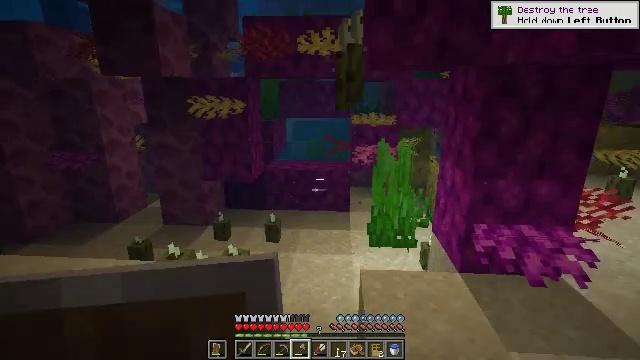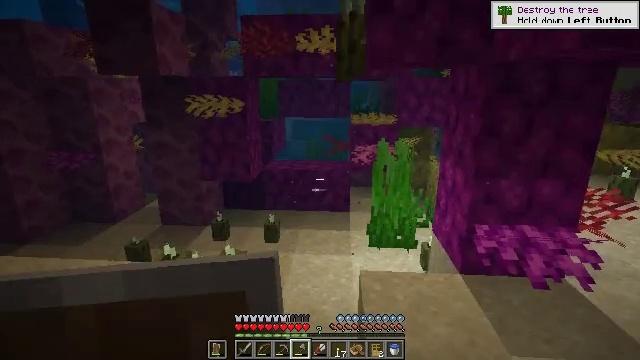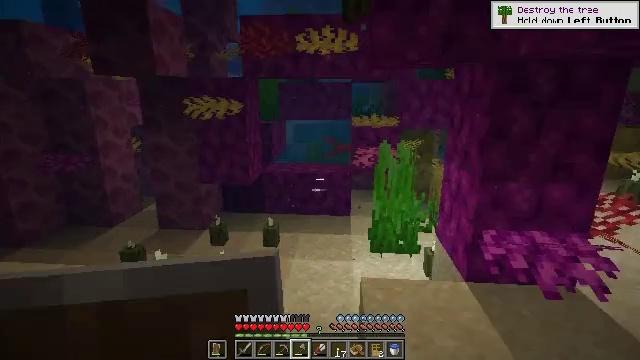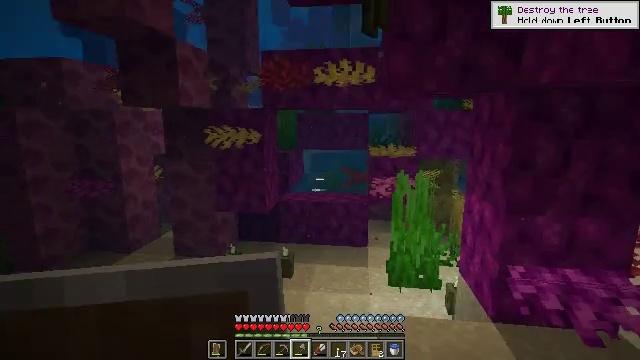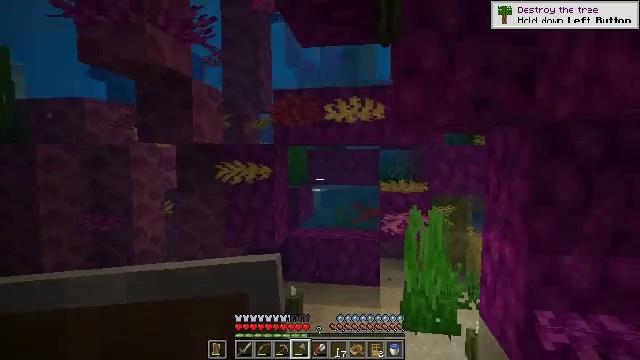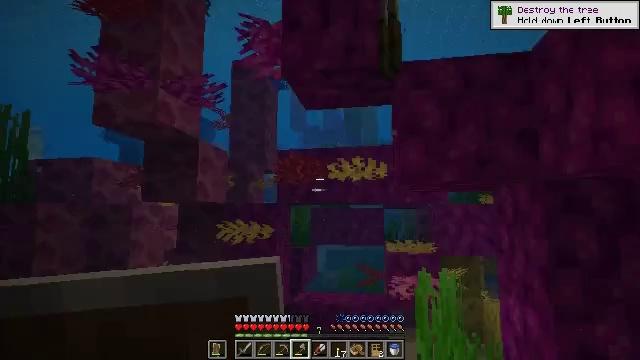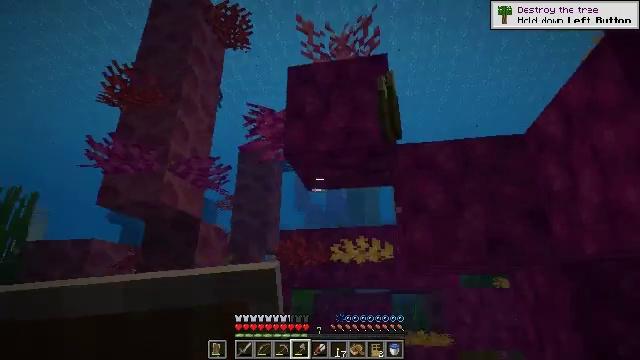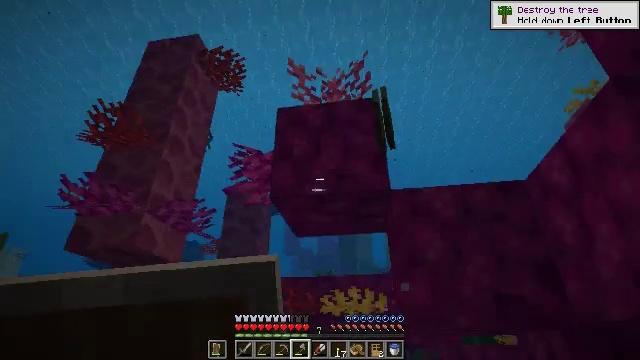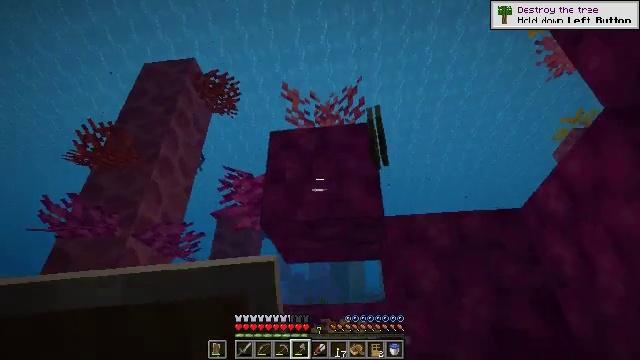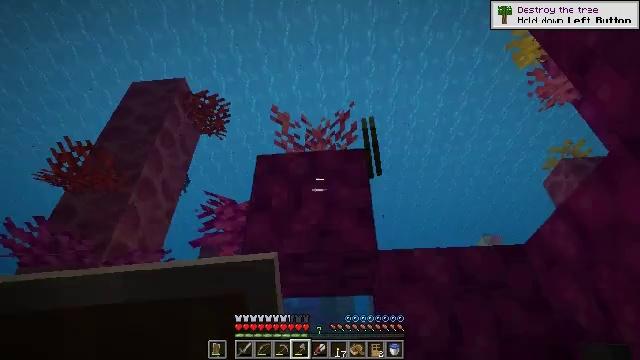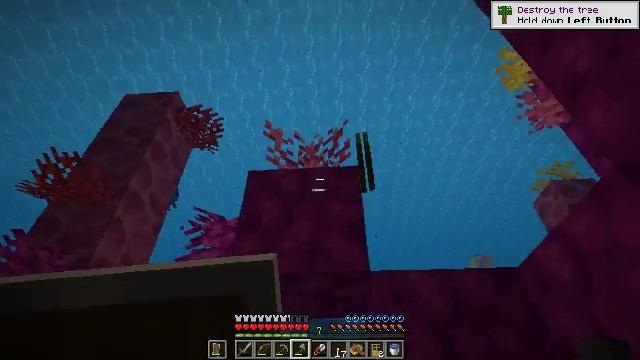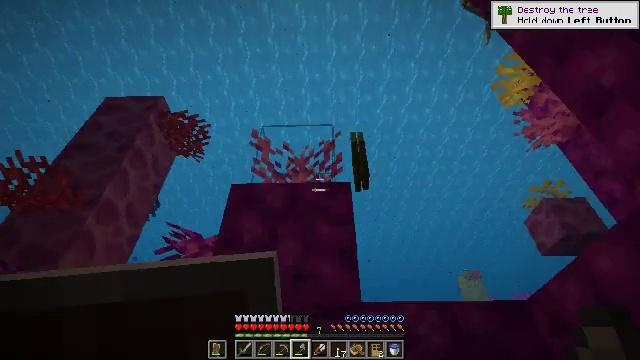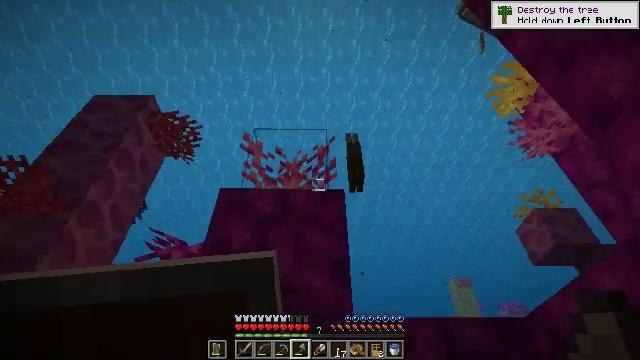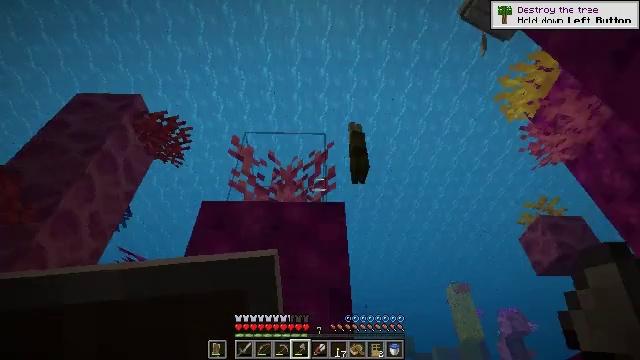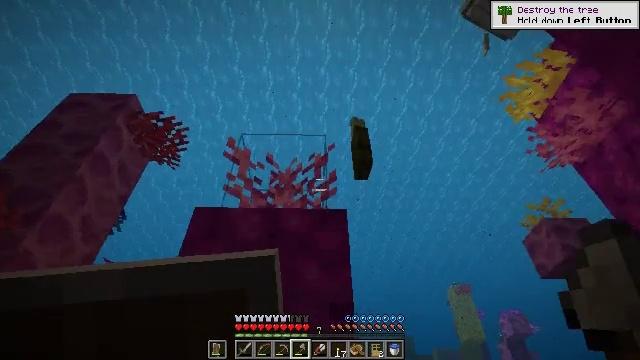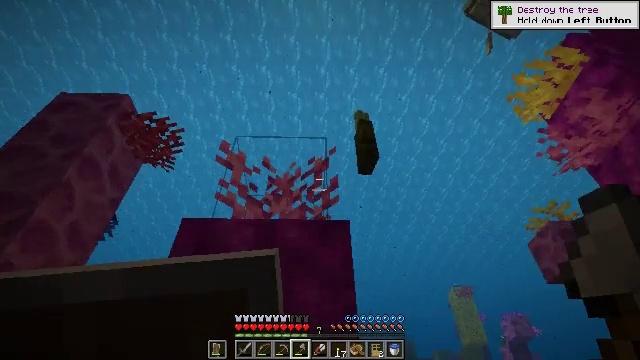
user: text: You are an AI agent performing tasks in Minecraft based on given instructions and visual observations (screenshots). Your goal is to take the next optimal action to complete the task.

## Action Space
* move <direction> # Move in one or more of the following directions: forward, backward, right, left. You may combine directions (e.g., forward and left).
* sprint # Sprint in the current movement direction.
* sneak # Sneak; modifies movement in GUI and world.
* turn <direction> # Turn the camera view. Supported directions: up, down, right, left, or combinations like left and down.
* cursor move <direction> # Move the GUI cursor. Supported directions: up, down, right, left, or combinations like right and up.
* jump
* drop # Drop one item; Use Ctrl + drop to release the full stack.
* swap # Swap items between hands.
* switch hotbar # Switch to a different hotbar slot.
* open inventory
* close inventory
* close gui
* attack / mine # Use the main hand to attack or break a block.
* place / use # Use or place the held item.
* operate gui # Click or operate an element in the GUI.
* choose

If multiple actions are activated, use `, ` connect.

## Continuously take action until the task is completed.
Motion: motion action
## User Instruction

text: Harvest sea pickles while diving.
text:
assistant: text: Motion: move forward
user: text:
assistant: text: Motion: move forward
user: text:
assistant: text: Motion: move forward, turn left and up
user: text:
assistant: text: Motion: move forward, turn left and up
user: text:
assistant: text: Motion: move forward, turn up, jump
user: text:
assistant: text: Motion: move forward, turn up, jump
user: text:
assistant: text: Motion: move forward, turn right and up, jump
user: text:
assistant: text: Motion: move forward, turn right and up, jump
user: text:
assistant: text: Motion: move forward, turn right and up, jump
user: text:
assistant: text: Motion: move forward, turn right and up, jump
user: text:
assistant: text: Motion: move forward, turn right and up, jump
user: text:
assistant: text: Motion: move forward, turn right, jump
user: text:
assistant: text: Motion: move forward, jump
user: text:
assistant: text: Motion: move forward, jump
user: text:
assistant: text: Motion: move forward, jump
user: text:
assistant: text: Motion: move forward, jump
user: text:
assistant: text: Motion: move forward, jump
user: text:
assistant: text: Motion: move forward, turn right and up, jump
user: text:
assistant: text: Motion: move forward, turn right and up, jump
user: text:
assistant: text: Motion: move forward, turn right, jump
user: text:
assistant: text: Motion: move forward, turn right, jump
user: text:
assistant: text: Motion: move forward, turn right and up, jump
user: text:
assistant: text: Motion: move forward, jump
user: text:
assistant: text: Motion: move forward, jump
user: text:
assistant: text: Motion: move forward, jump
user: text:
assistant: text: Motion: move forward, turn right, jump
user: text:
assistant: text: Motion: move forward, turn right and up, jump
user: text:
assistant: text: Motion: move forward, turn right, jump
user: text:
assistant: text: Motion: move forward, turn right, jump
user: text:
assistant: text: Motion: move forward, turn right, jump